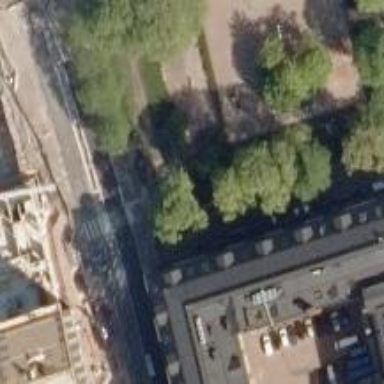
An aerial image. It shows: Footway.